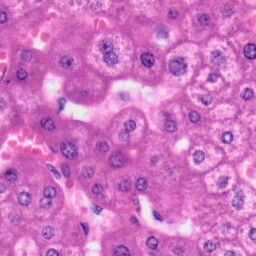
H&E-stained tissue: Liver